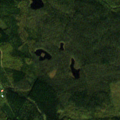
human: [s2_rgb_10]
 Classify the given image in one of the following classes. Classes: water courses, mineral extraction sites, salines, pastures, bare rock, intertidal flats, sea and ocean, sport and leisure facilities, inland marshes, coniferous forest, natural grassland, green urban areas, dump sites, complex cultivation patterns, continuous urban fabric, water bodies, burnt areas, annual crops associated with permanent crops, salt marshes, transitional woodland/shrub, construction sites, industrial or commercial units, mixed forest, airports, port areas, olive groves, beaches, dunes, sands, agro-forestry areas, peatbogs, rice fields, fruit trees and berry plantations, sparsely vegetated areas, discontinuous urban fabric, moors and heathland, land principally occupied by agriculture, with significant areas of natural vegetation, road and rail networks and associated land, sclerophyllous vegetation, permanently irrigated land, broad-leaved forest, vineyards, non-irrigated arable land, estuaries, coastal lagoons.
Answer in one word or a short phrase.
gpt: broad-leaved forest, coniferous forest, mixed forest